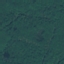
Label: Forest